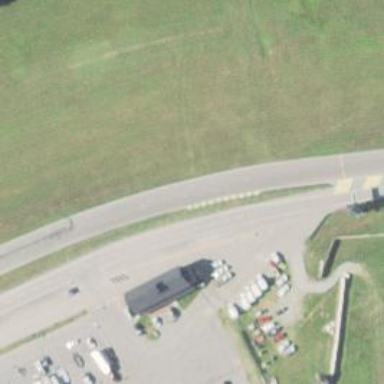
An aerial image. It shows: Raceway for motor sports.